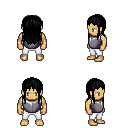
a pixel art fantasy rpg character, male body template, human, tanned skin, steel chest armor, white pants, black unkempt hairstyle, four views (front, back, left, right), 2x2 character sprite sheet, small pixel art, hard edges, no anti-aliasing